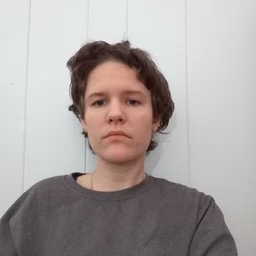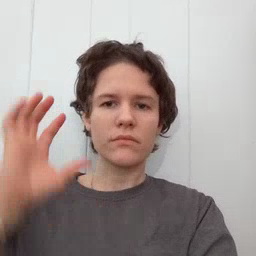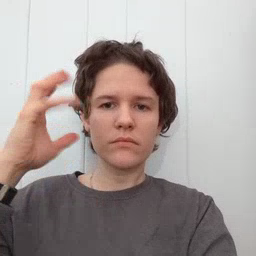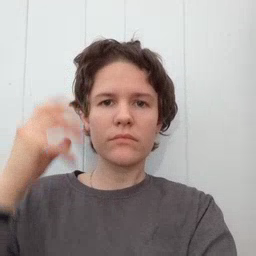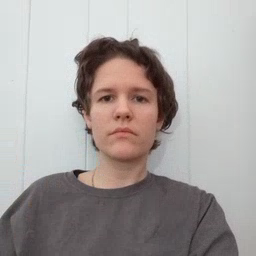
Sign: radio